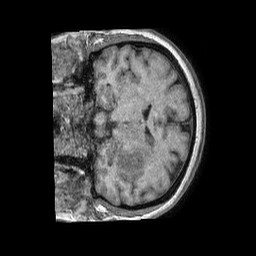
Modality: T1w
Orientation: coronal
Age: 51
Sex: female
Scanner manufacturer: philips
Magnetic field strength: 1.5 T
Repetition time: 0.007578 s
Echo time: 0.003441 s